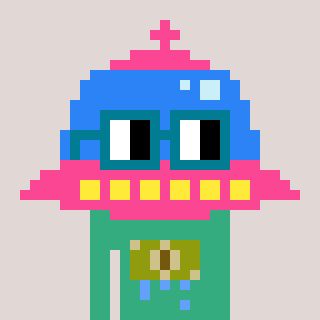
a pixel art character with square dark green glasses, a ufo-shaped head and a teal-colored body on a warm background